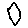
Label: hexagon